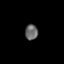
Tissue: skin
Cell type: Others
Senescence score: 0.7161
Nuclear area (px): 194
Mean DAPI intensity: 103.113